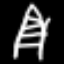
Label: The Eiffel Tower